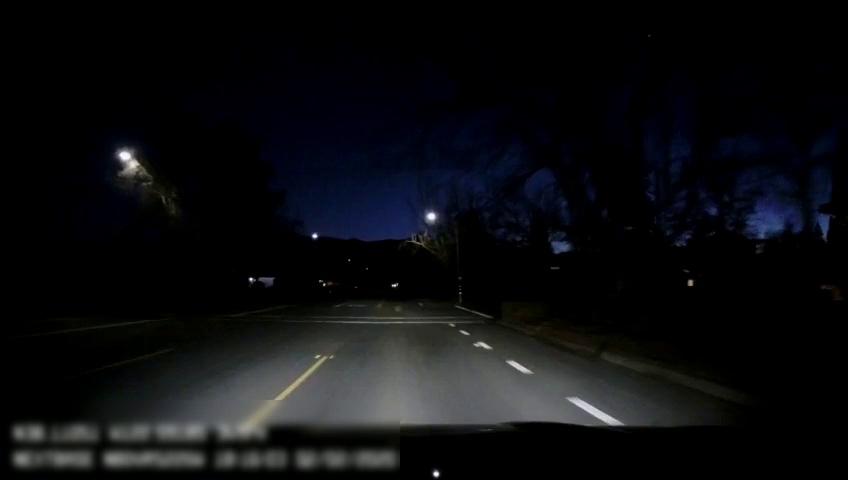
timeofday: Night
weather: Other
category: Drivable Space
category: Lanes | Alternate Lane
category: Lanes | Alternate Lane
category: Lanes | Current Lane
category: Lanes | Current Lane
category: Lanes | Opposite Lane